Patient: sex M, age 47
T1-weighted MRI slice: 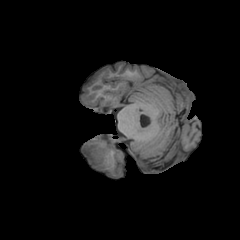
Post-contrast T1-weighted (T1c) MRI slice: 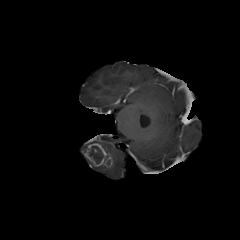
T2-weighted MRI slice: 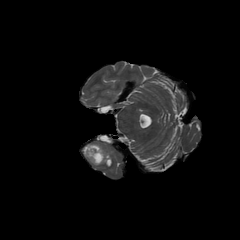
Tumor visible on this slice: yes
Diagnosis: Glioblastoma, IDH-wildtype
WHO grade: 4